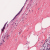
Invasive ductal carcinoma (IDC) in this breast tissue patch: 0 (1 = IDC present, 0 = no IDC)